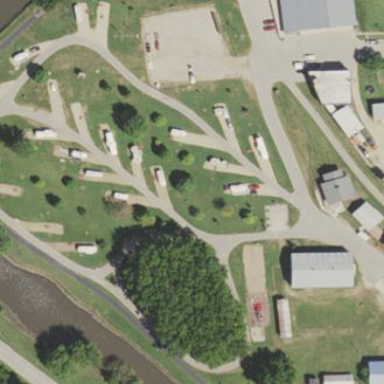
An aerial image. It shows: Park with campsite for tourism.